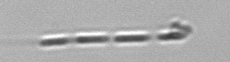
Label: Skeletonema